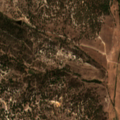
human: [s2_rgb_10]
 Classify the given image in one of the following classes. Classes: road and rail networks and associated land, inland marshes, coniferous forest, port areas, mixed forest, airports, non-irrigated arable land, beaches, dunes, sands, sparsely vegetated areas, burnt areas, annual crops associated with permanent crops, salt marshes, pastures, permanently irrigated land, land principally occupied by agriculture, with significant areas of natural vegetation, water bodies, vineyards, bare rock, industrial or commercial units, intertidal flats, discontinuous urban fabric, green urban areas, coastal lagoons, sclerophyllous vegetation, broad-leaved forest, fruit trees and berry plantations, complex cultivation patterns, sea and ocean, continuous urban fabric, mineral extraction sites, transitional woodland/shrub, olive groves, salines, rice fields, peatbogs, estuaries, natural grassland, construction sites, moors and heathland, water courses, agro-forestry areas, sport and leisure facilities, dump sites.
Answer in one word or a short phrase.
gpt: non-irrigated arable land, broad-leaved forest